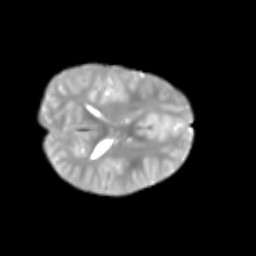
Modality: T2w
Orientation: axial
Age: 6
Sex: male
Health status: healthy